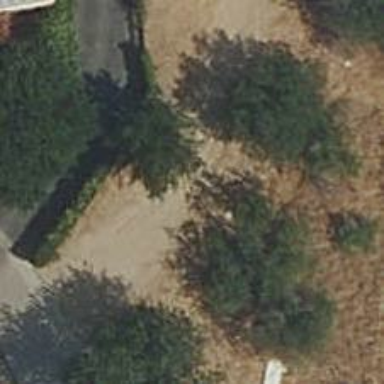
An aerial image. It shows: Dirt path.